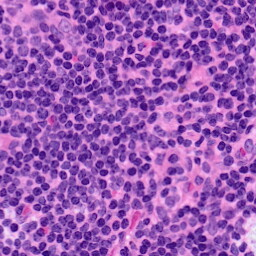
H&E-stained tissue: LymphNode